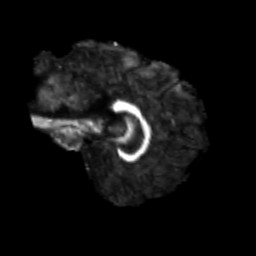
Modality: FA
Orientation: sagittal
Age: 24
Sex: male
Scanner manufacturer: siemens
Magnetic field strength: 3 T
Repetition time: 3.5 s
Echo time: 0.125 s